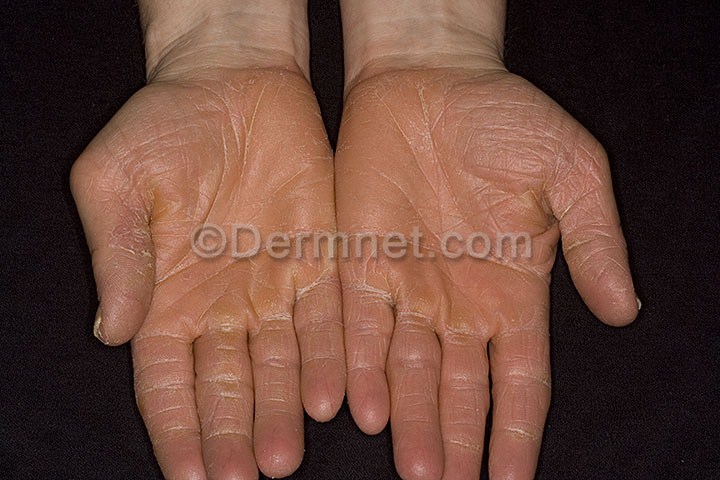
Disease: Psoriasis pictures Lichen Planus and related diseases